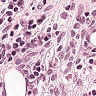
Metastatic tissue present: no